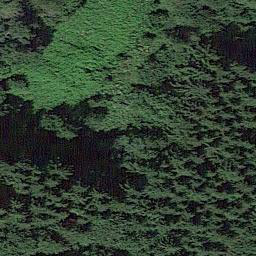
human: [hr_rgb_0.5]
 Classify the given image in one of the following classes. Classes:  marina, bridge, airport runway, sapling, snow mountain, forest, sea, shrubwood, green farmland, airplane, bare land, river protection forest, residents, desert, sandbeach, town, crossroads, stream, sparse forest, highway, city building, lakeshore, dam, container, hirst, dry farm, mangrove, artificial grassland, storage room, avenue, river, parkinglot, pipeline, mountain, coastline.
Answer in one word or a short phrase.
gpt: forest